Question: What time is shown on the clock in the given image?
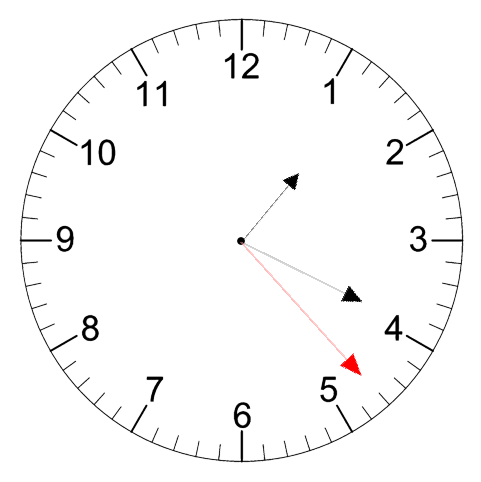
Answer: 01:19:23